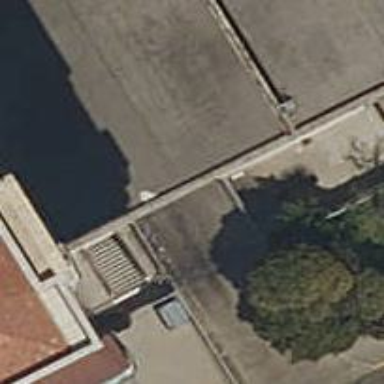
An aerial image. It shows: Parking entrance.